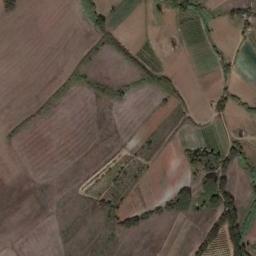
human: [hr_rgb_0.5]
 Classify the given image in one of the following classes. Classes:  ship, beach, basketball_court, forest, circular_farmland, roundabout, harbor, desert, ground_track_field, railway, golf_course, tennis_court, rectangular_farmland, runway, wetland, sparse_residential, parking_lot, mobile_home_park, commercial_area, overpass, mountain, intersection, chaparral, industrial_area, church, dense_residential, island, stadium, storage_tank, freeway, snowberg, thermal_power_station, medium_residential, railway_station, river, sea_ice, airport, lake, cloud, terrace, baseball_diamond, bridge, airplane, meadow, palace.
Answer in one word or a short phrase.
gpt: rectangular_farmland